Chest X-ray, PA view. Patient: 19 years old, sex M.
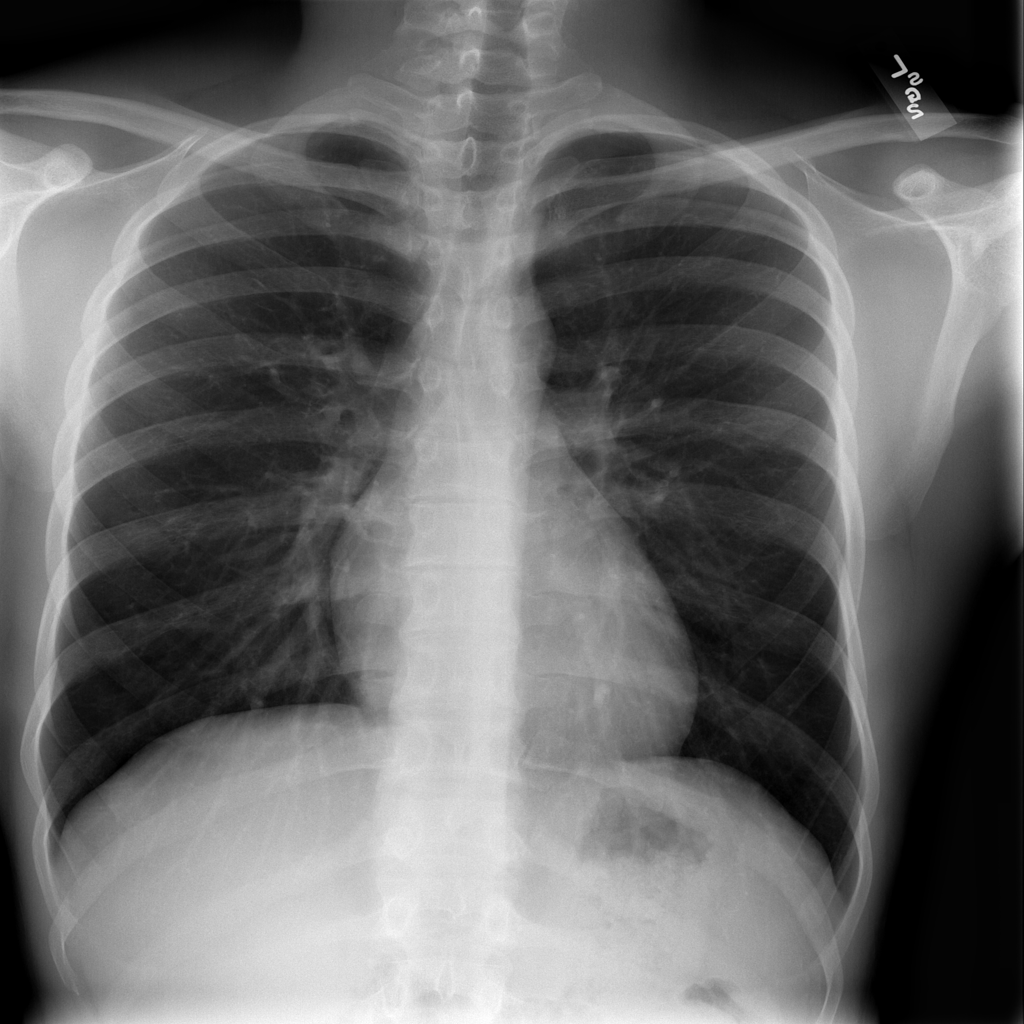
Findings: No Finding